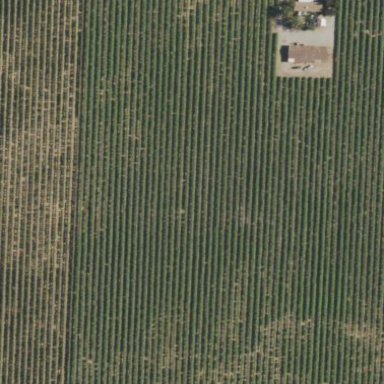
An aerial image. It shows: Beautiful vineyard in the countryside.